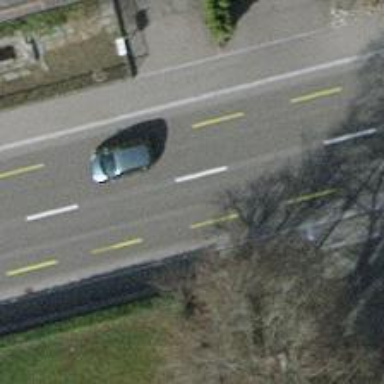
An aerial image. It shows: Asphalt road classified as primary highway with advisory cycle lane.